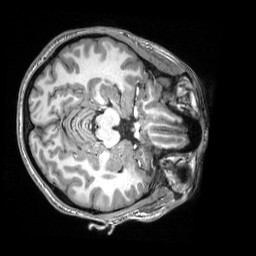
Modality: T1w
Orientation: axial